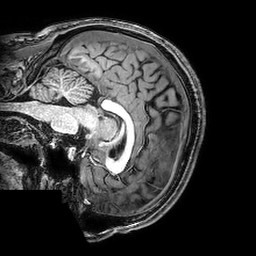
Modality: T1w
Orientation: sagittal
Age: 21
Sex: male
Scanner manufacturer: philips
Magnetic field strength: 3 T
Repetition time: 0.008354 s
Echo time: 0.00384 s